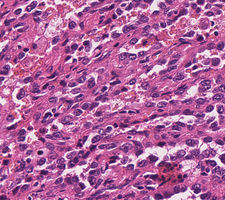
Tumor epithelial tissue: yes
Tumor-associated stroma tissue: yes
Normal tissue: no